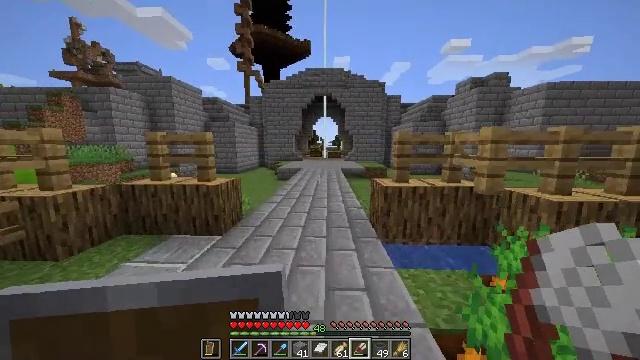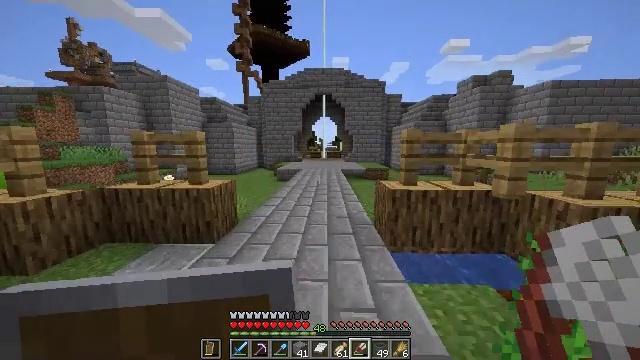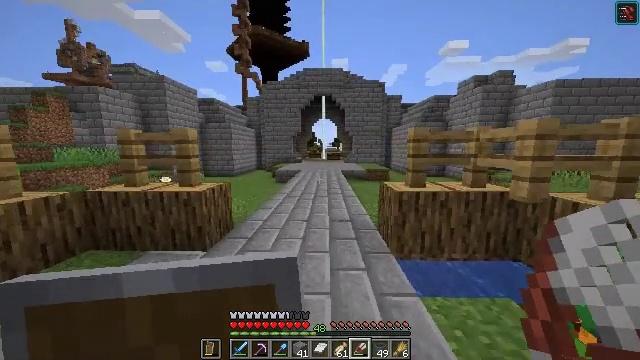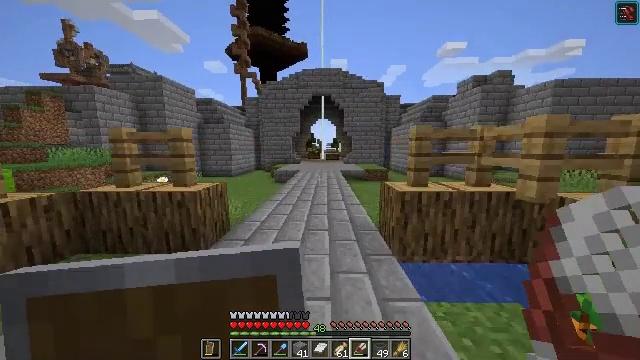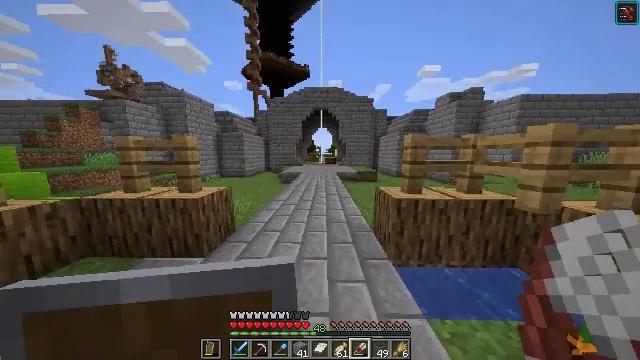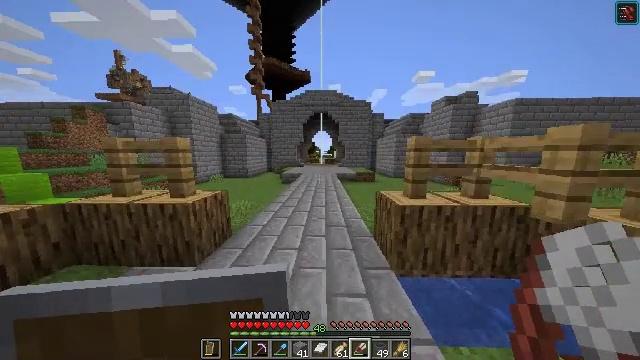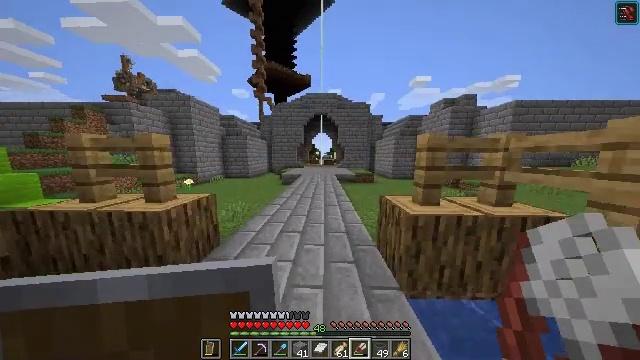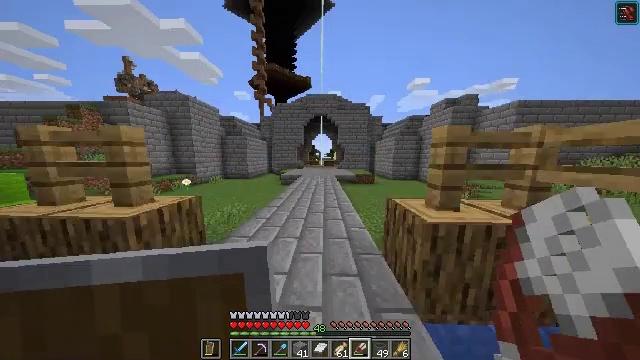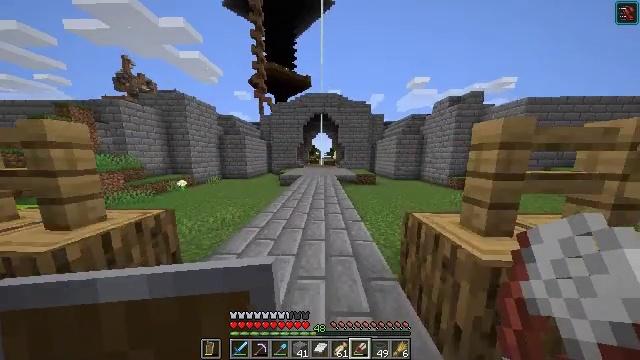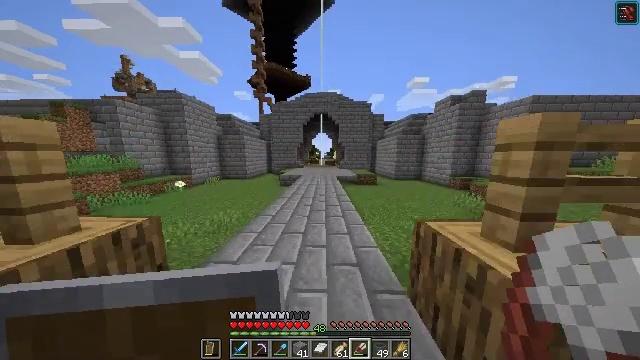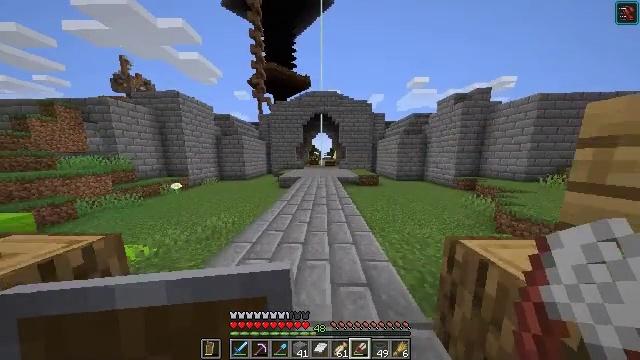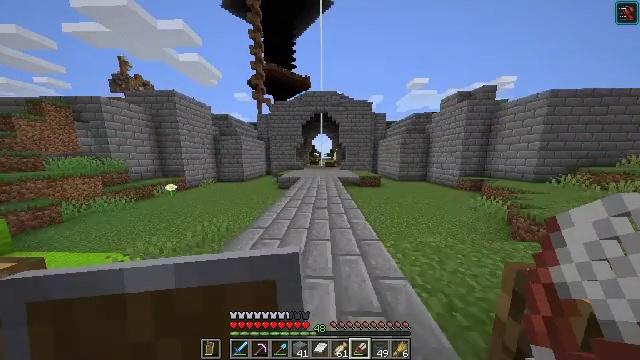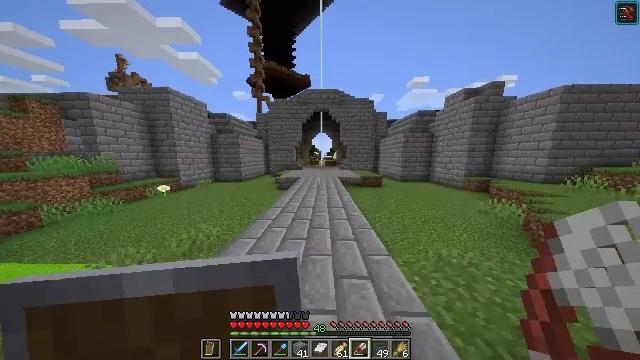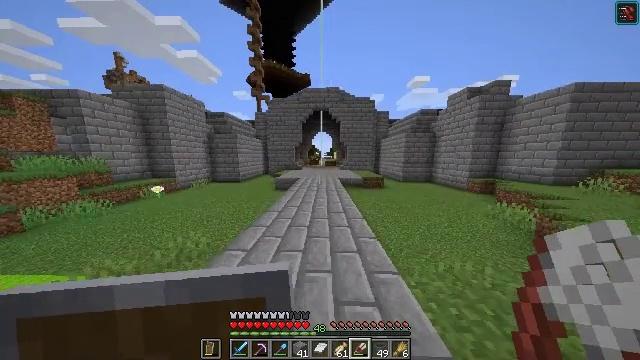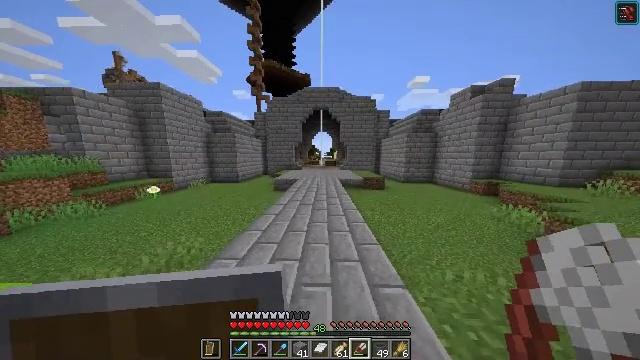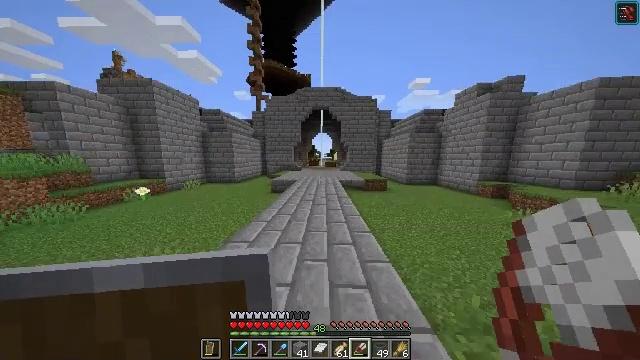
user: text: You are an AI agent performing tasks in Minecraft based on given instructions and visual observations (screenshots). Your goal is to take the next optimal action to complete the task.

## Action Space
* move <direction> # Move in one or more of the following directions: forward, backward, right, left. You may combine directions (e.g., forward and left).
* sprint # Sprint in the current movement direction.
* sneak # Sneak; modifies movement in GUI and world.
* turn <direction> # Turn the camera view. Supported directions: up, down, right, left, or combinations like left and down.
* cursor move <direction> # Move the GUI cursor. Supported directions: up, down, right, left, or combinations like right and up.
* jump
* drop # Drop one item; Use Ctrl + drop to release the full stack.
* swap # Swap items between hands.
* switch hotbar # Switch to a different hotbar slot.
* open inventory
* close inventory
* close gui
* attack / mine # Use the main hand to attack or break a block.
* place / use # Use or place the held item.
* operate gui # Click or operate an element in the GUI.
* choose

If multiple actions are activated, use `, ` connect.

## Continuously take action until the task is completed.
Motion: motion action
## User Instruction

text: Combine ice blocks in the crafting table to get packed ice.
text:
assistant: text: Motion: move forward
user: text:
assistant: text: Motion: move forward
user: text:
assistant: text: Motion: move forward
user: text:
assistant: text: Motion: move forward
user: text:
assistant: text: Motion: move forward
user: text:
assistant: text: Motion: move forward
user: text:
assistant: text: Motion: move forward
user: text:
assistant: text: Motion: move forward
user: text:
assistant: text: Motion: move forward
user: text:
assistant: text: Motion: move forward
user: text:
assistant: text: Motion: move forward
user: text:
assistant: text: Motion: move forward
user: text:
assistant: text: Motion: move forward
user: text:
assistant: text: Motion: move forward
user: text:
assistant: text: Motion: move forward
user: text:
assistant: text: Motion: move forward
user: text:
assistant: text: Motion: move forward
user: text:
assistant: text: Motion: move forward
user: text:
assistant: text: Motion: move forward
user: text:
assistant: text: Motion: move forward
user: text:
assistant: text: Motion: move forward
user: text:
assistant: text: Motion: move forward
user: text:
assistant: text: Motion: move forward
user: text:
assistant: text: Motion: move forward
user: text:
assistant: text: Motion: move forward
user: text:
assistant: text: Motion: move forward
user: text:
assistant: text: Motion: move forward
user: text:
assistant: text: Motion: move forward
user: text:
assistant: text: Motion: move forward
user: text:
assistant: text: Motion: move forward